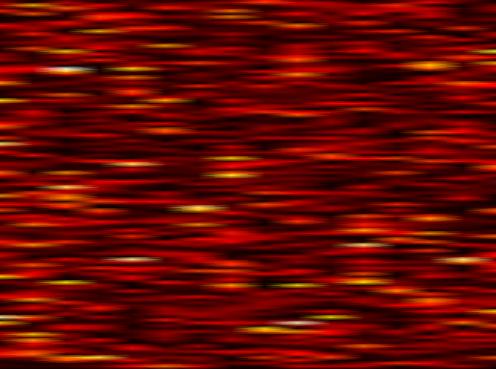
Label: UFMC